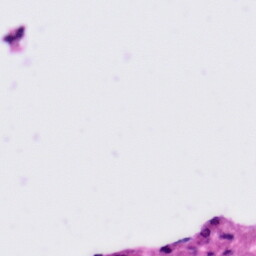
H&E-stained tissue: Tonsil